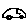
Label: car